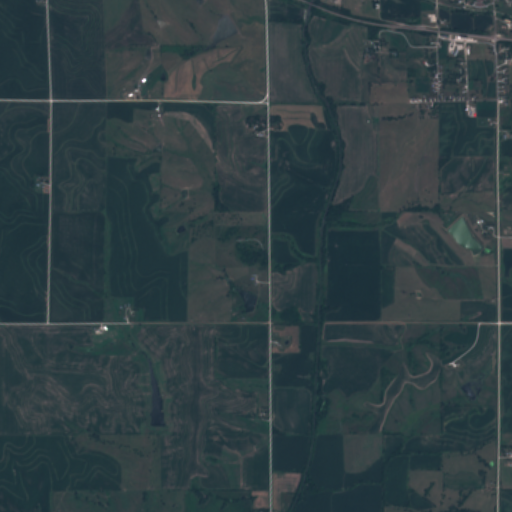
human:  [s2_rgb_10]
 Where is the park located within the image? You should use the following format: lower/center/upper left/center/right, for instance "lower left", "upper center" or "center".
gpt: The park is located in the upper right of the image.
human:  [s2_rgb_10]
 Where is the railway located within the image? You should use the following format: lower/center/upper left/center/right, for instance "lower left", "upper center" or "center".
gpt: The railway is located in the upper right of the image.
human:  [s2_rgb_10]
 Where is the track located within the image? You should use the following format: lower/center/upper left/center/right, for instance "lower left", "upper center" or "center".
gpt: There is no track in the image.